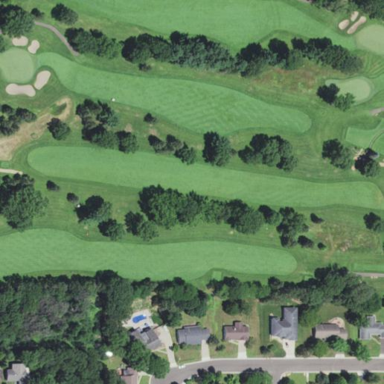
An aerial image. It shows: Area with grass used as rough in golf course.